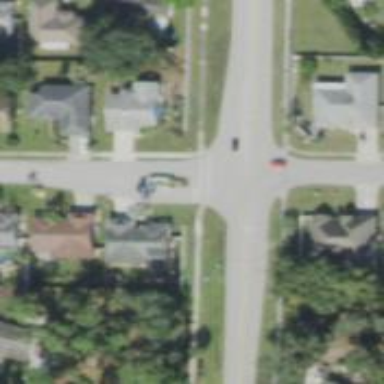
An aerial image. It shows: Marked crossing on footway.